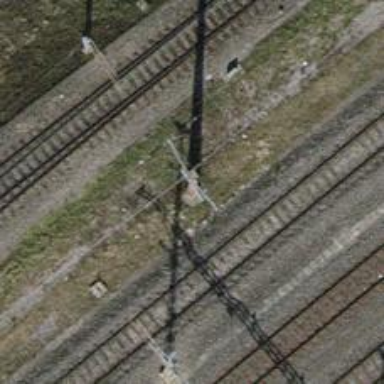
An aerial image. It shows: Power pole.